Question: So I have a JPanel in a JScrollPane, which encompasses a GridLayout filled with other panels (so that I could set their size to an absolute). The sizes of each of the panels and the scrollpane are defined using SetPreferredSize(), and scrolling works. However, everything below the initial view is cut off, making scrolling down useless. Here's a picture of what I mean:

There should be additional fields below. How do I ensure they appear?
Edit: Code snippet:
'''
public Volume_Stacks_Builder2 () {
super("Volume Stacks Builder");
instance = this;
addKeyListener(IJ.getInstance());
setLayout(new FlowLayout());
panel = new Panel();
wList = WindowManager.getIDList();
if (wList==null) {
IJ.noImage();
//return false;
}
panel.setLayout(new GridLayout(wList.length * 3 + 3, 1));
framesC = new int[wList.length];
framesD = new int[wList.length];
frameBoxes = new JComboBox[wList.length];
diastoleSlices = new JFormattedTextField[wList.length];
cystoleSlices = new JFormattedTextField[wList.length];
String[] titles = new String[wList.length];
for (int i=0; i<wList.length; i++) {
ImagePlus imp = WindowManager.getImage(wList[i]);
titles[i] = imp!=null?imp.getTitle():"";
}
int firstStackSize = WindowManager.getImage(wList[0]).getStack().getSize();
for (int i = 0; i < wList.length; i++) {
JPanel fPanel = new JPanel();
fPanel.setMinimumSize(new Dimension(450, 25));
fPanel.setPreferredSize(new Dimension(450, 25));
fPanel.setMaximumSize(new Dimension(450, 25));
JLabel flabel = new JLabel("Frame " + (i + 1) + " image:");
flabel.setPreferredSize(new Dimension(200, 25));
fPanel.add(flabel);
frameBoxes[i] = new JComboBox(titles);
frameBoxes[i].setSelectedIndex(i);
frameBoxes[i].setPreferredSize(new Dimension(200, 25));
fPanel.add(frameBoxes[i]);
panel.add(fPanel);
JPanel dPanel = new JPanel();
dPanel.setMinimumSize(new Dimension(450, 25));
dPanel.setPreferredSize(new Dimension(450, 25));
dPanel.setMaximumSize(new Dimension(450, 25));
JLabel dLabel = new JLabel("End disastole slice: ");
dLabel.setPreferredSize(new Dimension(200, 25));
dPanel.add(dLabel);
diastoleSlices[i] = new JFormattedTextField(sliceFormat);
diastoleSlices[i].setValue(new Integer(1));
diastoleSlices[i].setPreferredSize(new Dimension(200, 25));
dPanel.add(diastoleSlices[i]);
panel.add(dPanel);
JPanel sPanel = new JPanel();
sPanel.setMinimumSize(new Dimension(450, 25));
sPanel.setPreferredSize(new Dimension(450, 25));
sPanel.setMaximumSize(new Dimension(450, 25));
JLabel sLabel = new JLabel("End systole slice: ");
sLabel.setPreferredSize(new Dimension(200, 25));
sPanel.add(sLabel);
cystoleSlices[i] = new JFormattedTextField(sliceFormat);
cystoleSlices[i].setValue(new Integer(firstStackSize / 2));
cystoleSlices[i].setPreferredSize(new Dimension(200, 25));
sPanel.add(cystoleSlices[i]);
panel.add(sPanel);
}
JPanel dtPanel = new JPanel();
dtPanel.setMinimumSize(new Dimension(450, 25));
dtPanel.setPreferredSize(new Dimension(450, 25));
dtPanel.setMaximumSize(new Dimension(450, 25));
JLabel dLabel = new JLabel("Diastole stack title:");
dLabel.setPreferredSize(new Dimension(200, 25));
dtPanel.add(dLabel);
dStackTitle = new JTextArea(titleD);
dStackTitle.setPreferredSize(new Dimension(200, 25));
dtPanel.add(dStackTitle);
panel.add(dtPanel);
JPanel stPanel = new JPanel();
stPanel.setMinimumSize(new Dimension(450, 25));
stPanel.setPreferredSize(new Dimension(450, 25));
stPanel.setMaximumSize(new Dimension(450, 25));
JLabel sLabel = new JLabel("Systole stack title:");
sLabel.setPreferredSize(new Dimension(200, 25));
stPanel.add(sLabel);
sStackTitle = new JTextArea(titleC);
sStackTitle.setPreferredSize(new Dimension(200, 25));
stPanel.add(sStackTitle);
panel.add(stPanel);
JPanel subPanel = new JPanel();
subPanel.setMinimumSize(new Dimension(450, 25));
subPanel.setPreferredSize(new Dimension(450, 25));
subPanel.setMaximumSize(new Dimension(450, 25));
JButton submit = new JButton("Submit");
submit.addActionListener(this);
submit.setPreferredSize(new Dimension(450, 25));
subPanel.add(submit);
panel.add(subPanel);
JScrollPane scrollPane = new JScrollPane(panel);
scrollPane.setPreferredSize(new Dimension(450, 400));
scrollPane.setMaximumSize(new Dimension(450, 400));
scrollPane.setHorizontalScrollBarPolicy(JScrollPane.HORIZONTAL_SCROLLBAR_NEVER);
scrollPane.setVerticalScrollBarPolicy(JScrollPane.VERTICAL_SCROLLBAR_AS_NEEDED);
this.add(scrollPane);
pack();
GUI.center(this);
setVisible(true);
}
'''
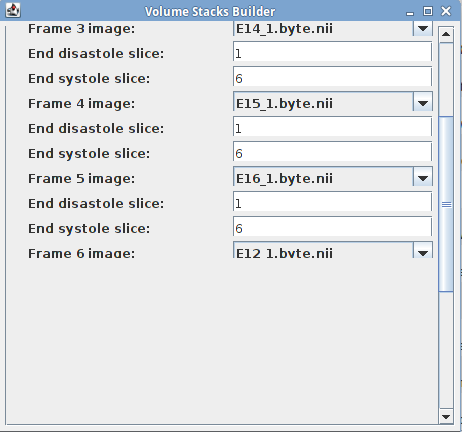
Answer: Your problem is likely you are setting sizes or preferred sizes, in particular the JPanel that is held in the JScrollPane's viewport. Don't set its size. Also you will want to avoid setting absolute sizes of your sub components as well.
For better help, show code, preferably a <URL>.
---
- -